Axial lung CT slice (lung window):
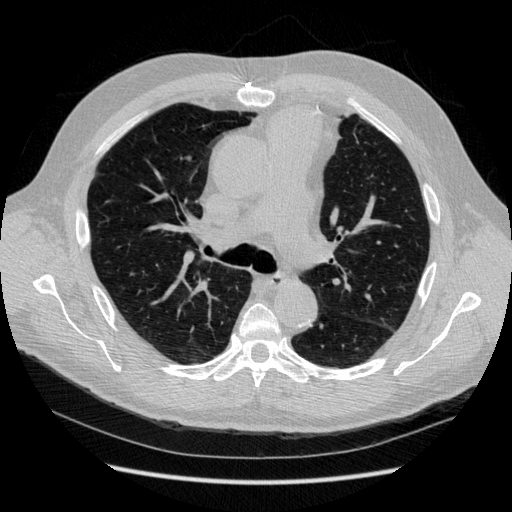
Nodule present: no